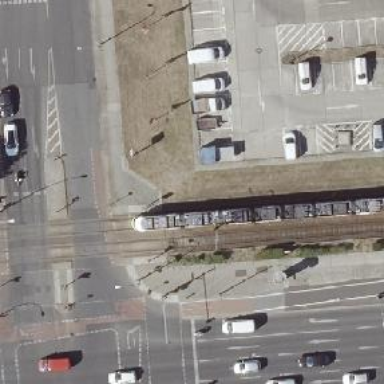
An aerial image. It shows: Tram crossing with traffic signals.